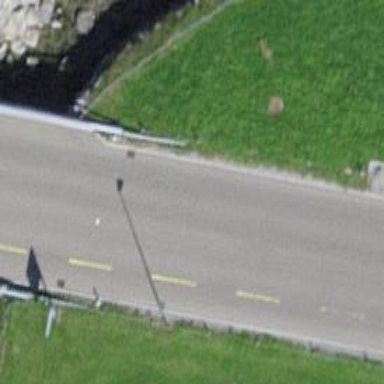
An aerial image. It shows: Primary highway bridge with asphalt surface.